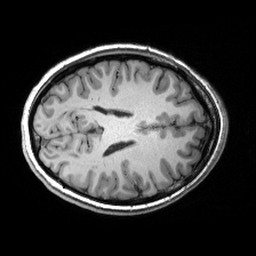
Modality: T1w
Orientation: axial
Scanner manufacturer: siemens
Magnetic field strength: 3 T
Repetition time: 2.53 s
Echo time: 0.00299 s